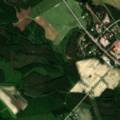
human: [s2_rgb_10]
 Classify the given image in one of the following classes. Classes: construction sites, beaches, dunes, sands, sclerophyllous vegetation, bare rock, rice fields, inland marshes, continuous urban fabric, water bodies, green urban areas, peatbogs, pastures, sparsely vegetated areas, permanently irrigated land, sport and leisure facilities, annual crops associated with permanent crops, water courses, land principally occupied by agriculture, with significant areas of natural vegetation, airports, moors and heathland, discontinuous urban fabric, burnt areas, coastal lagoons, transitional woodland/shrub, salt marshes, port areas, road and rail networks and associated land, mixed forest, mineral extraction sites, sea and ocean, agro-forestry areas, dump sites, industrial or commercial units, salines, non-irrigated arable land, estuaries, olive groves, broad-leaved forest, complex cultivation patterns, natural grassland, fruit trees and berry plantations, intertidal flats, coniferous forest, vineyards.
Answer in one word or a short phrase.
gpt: discontinuous urban fabric, non-irrigated arable land, land principally occupied by agriculture, with significant areas of natural vegetation, mixed forest